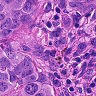
Metastatic tissue present: yes